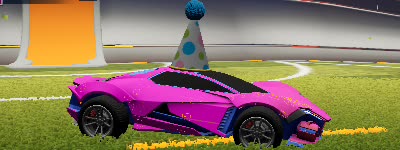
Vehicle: werewolf